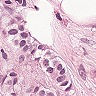
Metastatic tissue present: yes